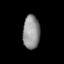
Tissue: lung
Cell type: Fibroblasts
Senescence score: 0.2295
Nuclear area (px): 552
Mean DAPI intensity: 146.288